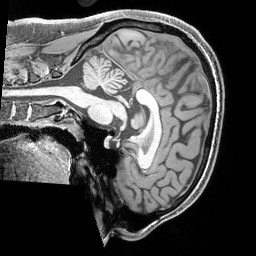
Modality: T1w
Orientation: sagittal
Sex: male
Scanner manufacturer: siemens
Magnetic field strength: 3 T
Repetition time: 2.3 s
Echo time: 0.00226 s